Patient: sex F, age 48
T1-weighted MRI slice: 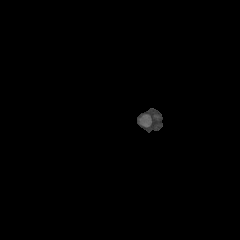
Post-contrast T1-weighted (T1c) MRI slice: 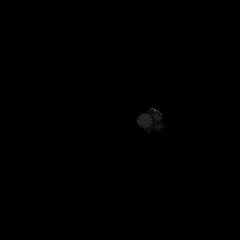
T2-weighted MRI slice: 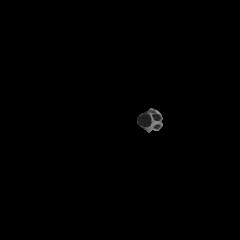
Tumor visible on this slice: no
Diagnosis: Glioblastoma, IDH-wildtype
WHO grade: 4